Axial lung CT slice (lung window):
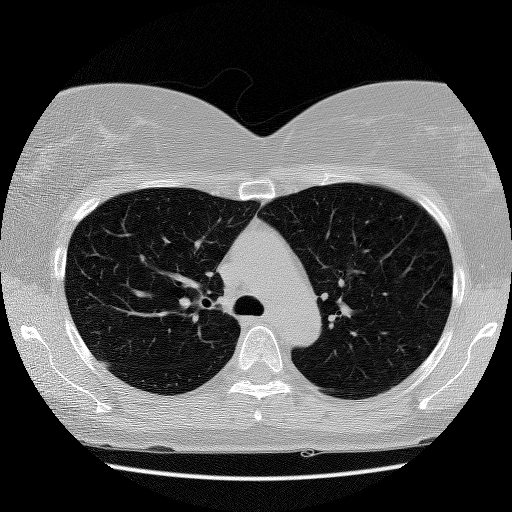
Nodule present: no